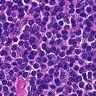
Metastatic tissue present: no